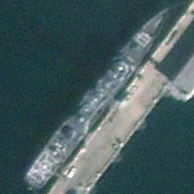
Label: cruiser